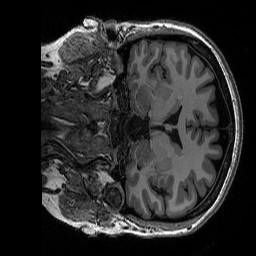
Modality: T1w
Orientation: coronal
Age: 40
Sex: female
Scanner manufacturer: siemens
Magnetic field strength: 3 T
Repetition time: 2.53 s
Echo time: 0.0033 s